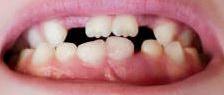
Condition: hypodontia